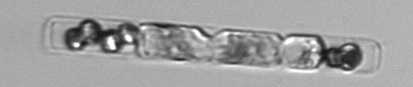
Label: Guinardia_delicatula_TAG_internal_parasite